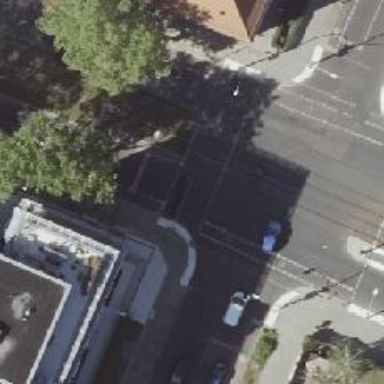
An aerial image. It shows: Road crossing with traffic signals and central island.